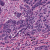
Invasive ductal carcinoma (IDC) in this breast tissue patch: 1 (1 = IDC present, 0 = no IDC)